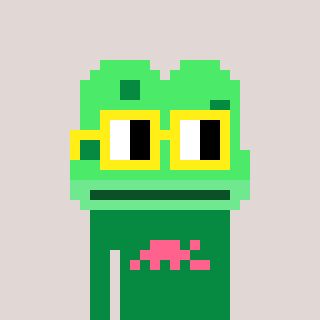
a pixel art character with square yellow glasses, a frog-shaped head and a green-colored body on a warm background